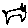
Label: cat